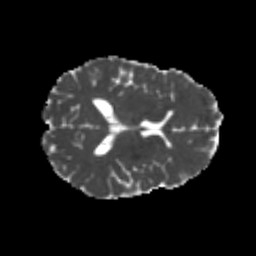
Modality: MD
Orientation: axial
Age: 21
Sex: female
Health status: healthy
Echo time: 0.074 s